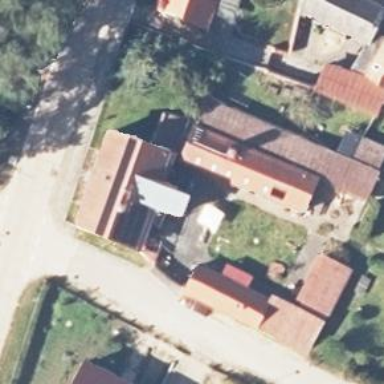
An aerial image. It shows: Hostel for tourism.